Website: crate-barrel
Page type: customer-info-address
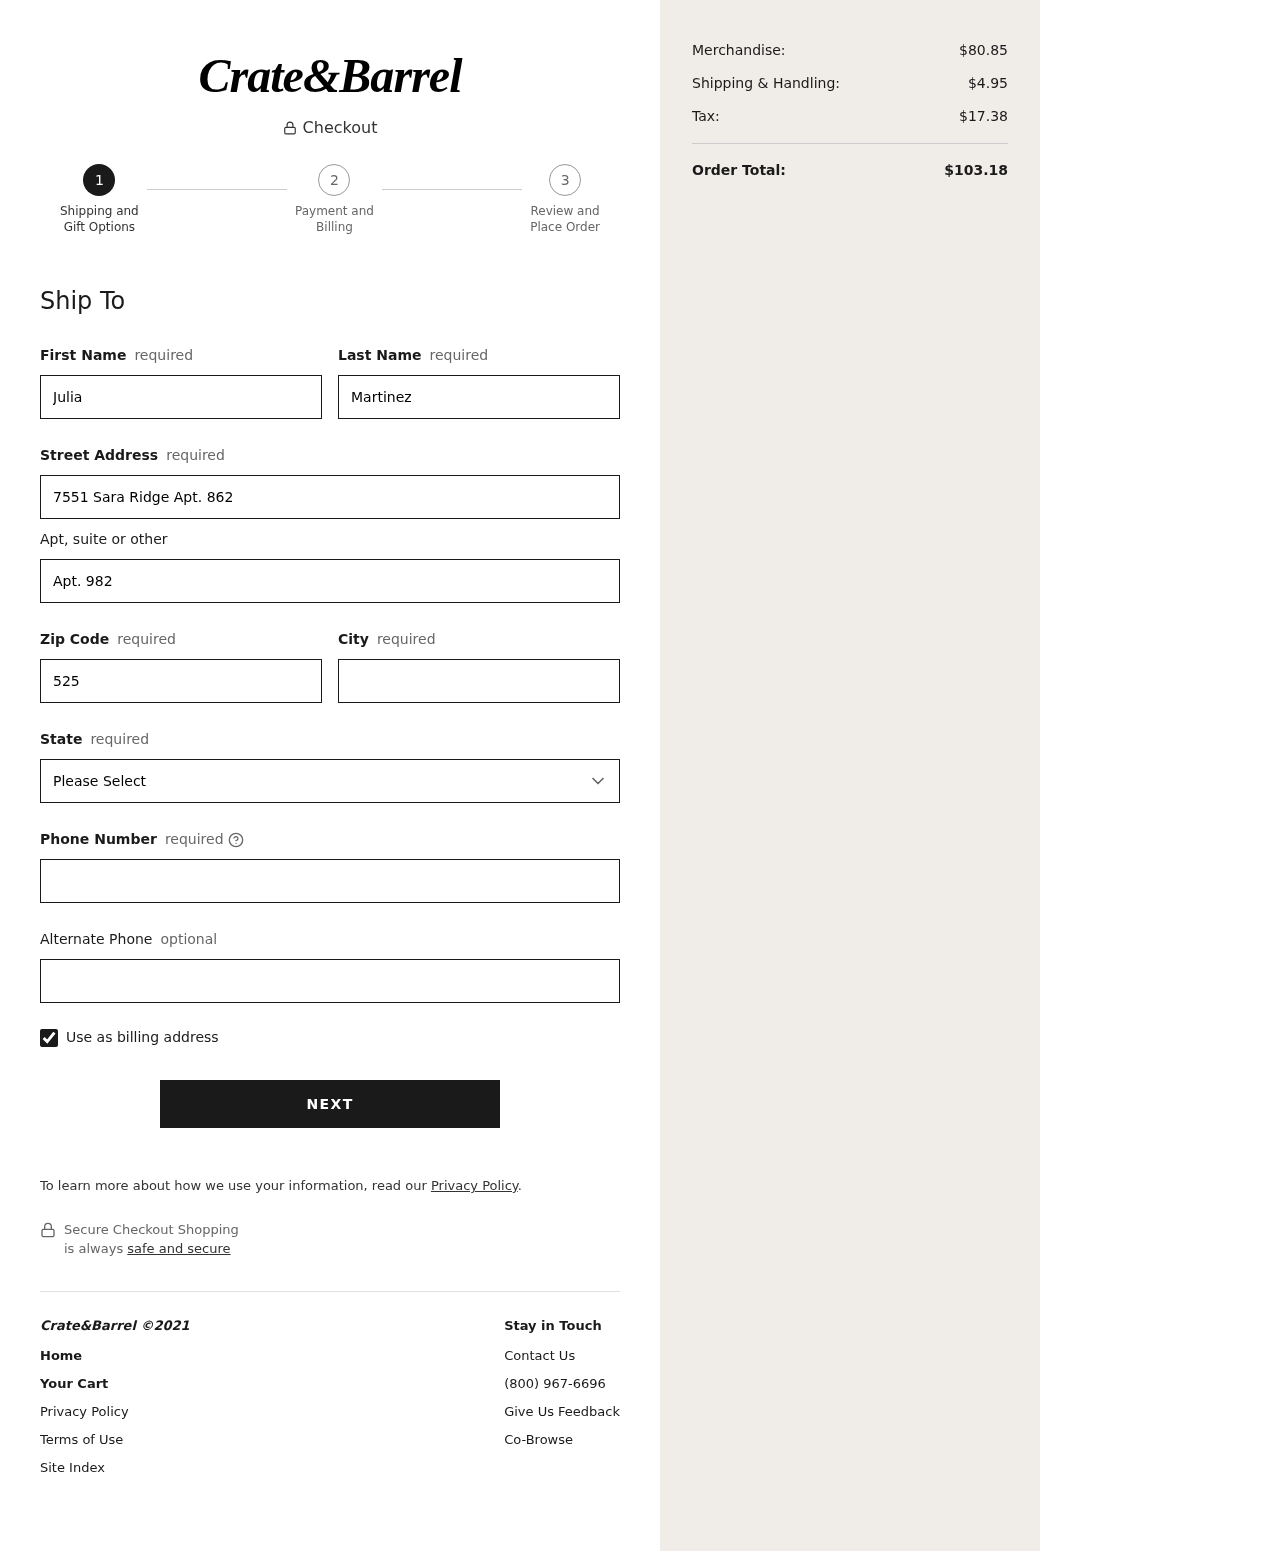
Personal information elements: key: PII_STATE
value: Iowa
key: PII_FIRSTNAME
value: Julia
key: PII_LASTNAME
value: Martinez
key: PII_STREET
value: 7551 Sara Ridge Apt. 862
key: PII_STREET2
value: Apt. 982
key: PII_POSTCODE
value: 52571
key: PII_CITY
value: New Megan
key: PII_PHONE
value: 6018789708
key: PII_PHONE_ALT
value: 6943844293
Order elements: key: ORDER_SUBTOTAL
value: $80.85
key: ORDER_SHIPPING_COST
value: $4.95
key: ORDER_TAX
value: $17.38
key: ORDER_TOTAL
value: $103.18